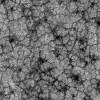
Atmospheric dust classification: not_dusty